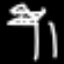
Label: palm tree